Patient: sex F, age 60
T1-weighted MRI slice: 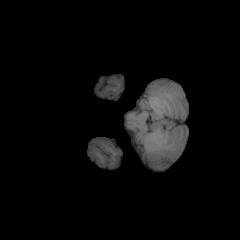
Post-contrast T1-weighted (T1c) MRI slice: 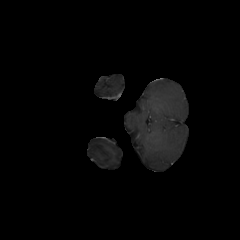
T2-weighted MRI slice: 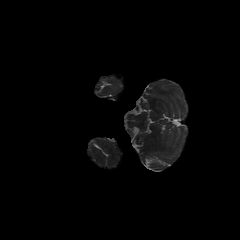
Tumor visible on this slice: no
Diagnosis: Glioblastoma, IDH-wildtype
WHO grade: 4